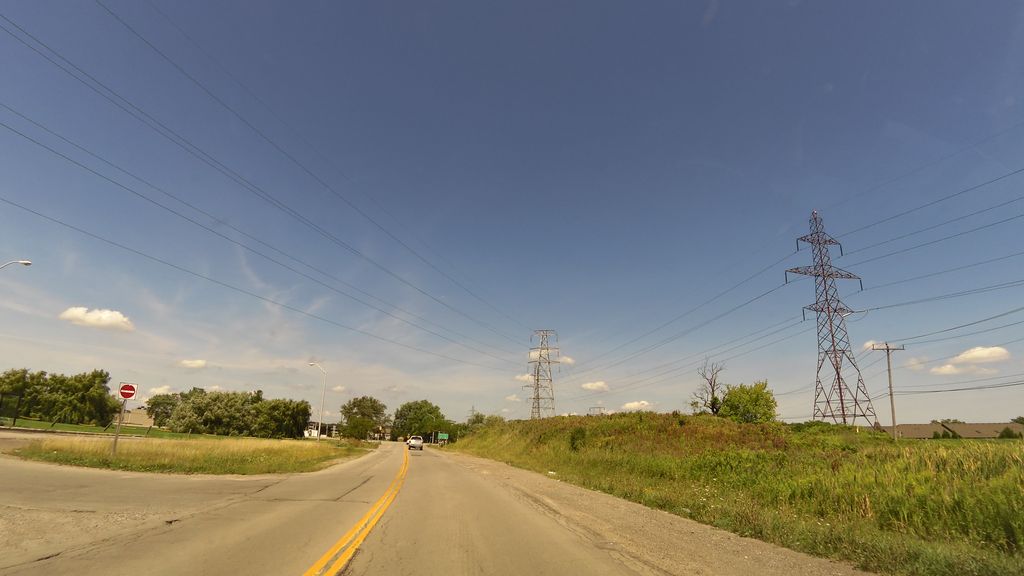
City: hamilton